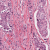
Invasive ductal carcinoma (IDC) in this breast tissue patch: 1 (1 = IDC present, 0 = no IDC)